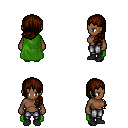
a pixel art fantasy rpg character, female body template, human, dark skin, green cape, metal pants, brown left-swept hairstyle, black shoes, four views (front, back, left, right), 2x2 character sprite sheet, small pixel art, hard edges, no anti-aliasing